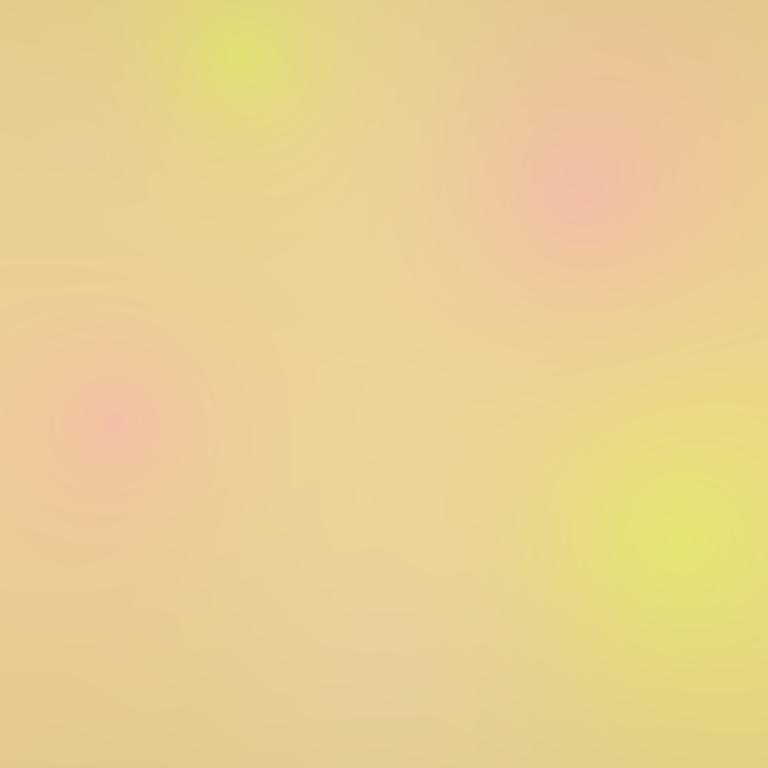
Abstract light effect, smooth gradient from soft yellow to gentle pink, calm atmosphere, diffuse glow, no room, no furniture, no objects.